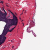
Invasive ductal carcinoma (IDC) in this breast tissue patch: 0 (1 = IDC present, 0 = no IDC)